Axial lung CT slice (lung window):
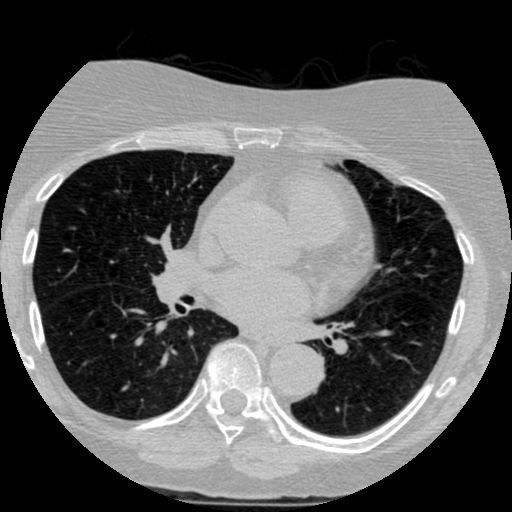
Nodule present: no